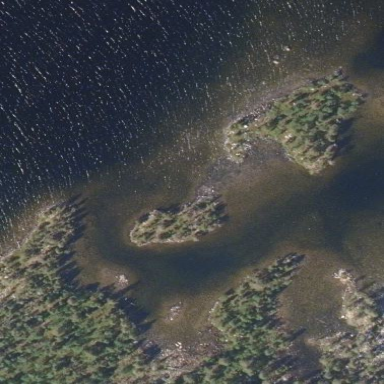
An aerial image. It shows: Islet.